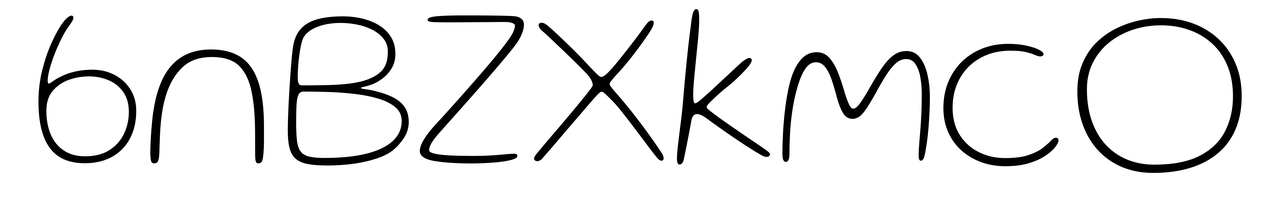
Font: Gluten_Thin